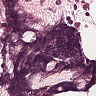
Metastatic tissue present: no